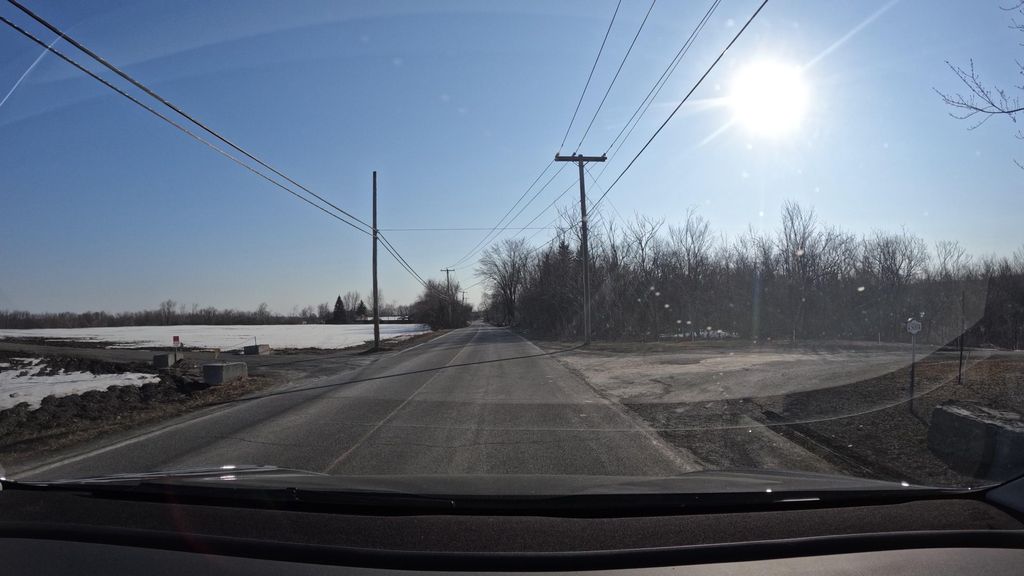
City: montreal